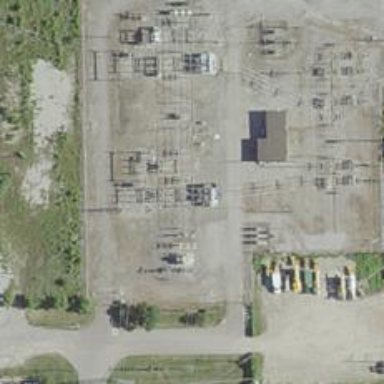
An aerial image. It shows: Switch for power supply.